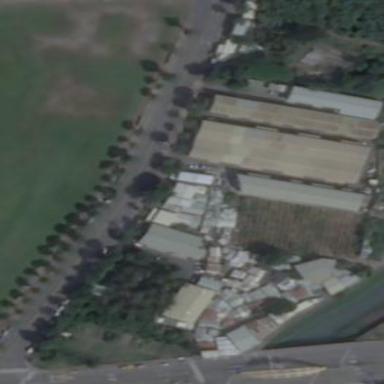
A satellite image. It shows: Industrial area.